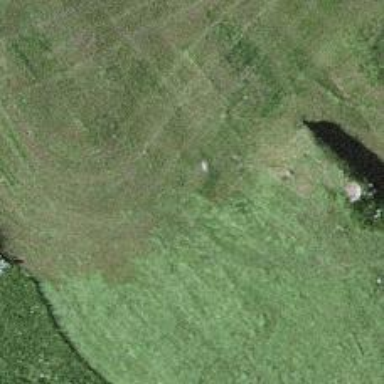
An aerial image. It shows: Grassy track with grade5 tracktype.